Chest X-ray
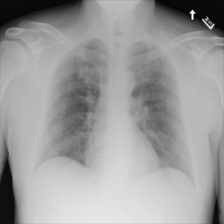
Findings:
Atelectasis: negative
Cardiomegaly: negative
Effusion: negative
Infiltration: negative
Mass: negative
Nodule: negative
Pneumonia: negative
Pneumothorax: negative
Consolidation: negative
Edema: negative
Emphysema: negative
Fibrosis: negative
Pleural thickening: negative
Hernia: negative